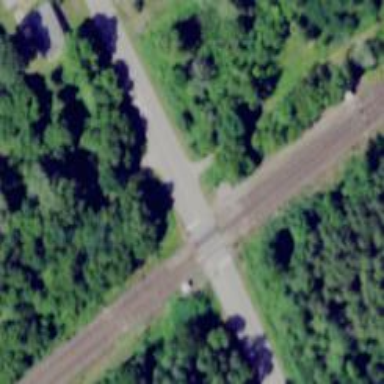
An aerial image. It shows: Level railway crossing with lights and barriers.